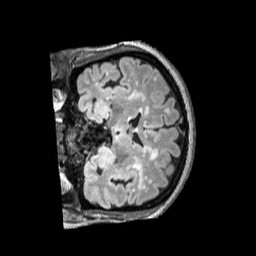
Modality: FLAIR
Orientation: coronal
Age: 62
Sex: female
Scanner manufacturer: siemens
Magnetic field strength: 3 T
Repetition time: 5 s
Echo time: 0.387 s